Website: crate-barrel
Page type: cross-sells
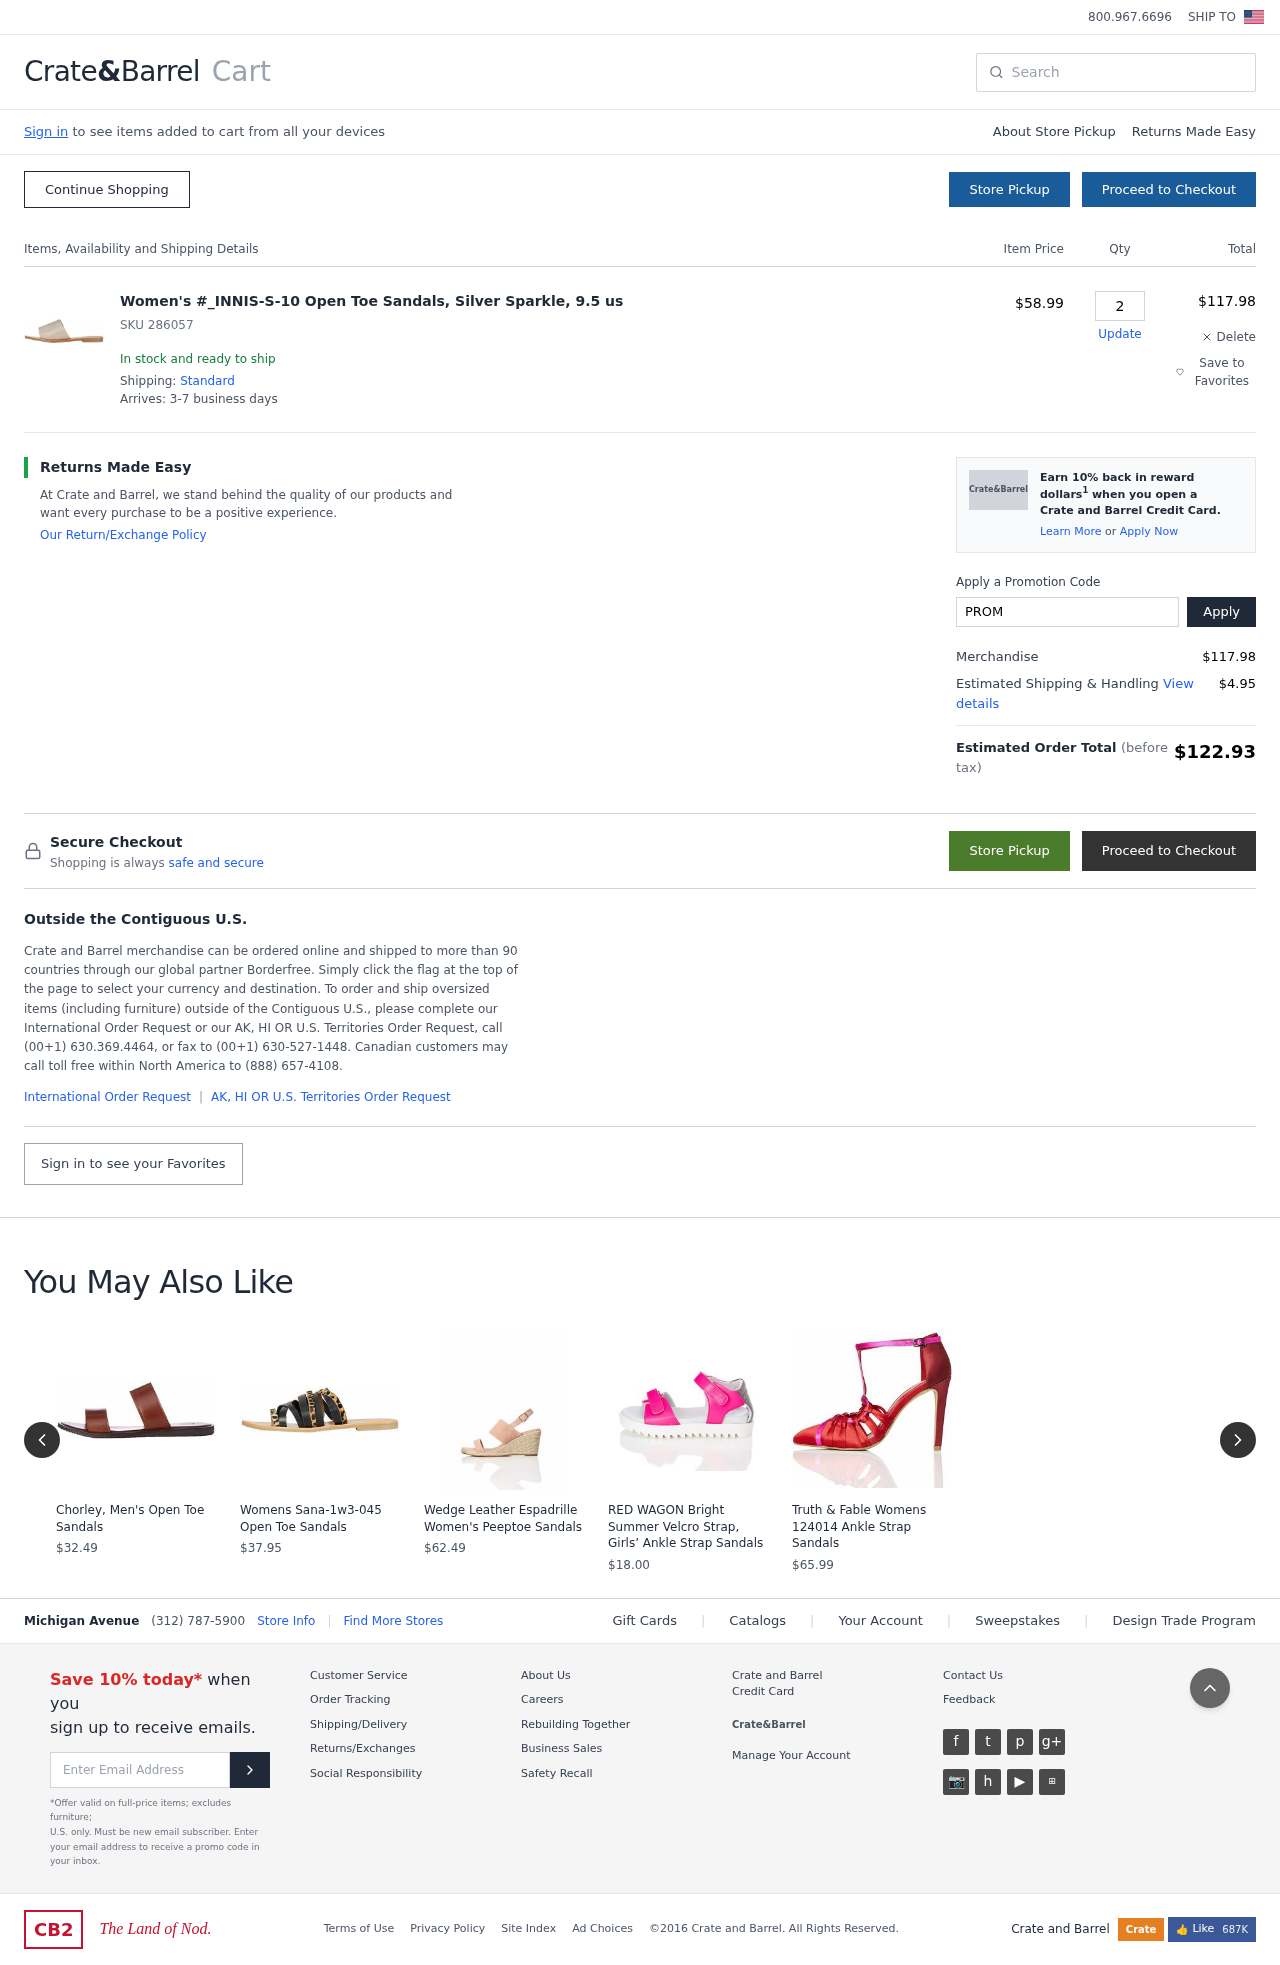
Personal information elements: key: PII_PROMO_CODE
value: PROMO35IR
Product elements: key: PRODUCT1_NAME
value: Women's #_INNIS-S-10 Open Toe Sandals, Silver Sparkle, 9.5 us
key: PRODUCT1_PRICE
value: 58.99
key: PRODUCT1_QUANTITY
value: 2
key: PRODUCT2_NAME
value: Chorley, Men's Open Toe Sandals
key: PRODUCT2_PRICE
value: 32.49
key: PRODUCT3_NAME
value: Womens Sana-1w3-045 Open Toe Sandals
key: PRODUCT3_PRICE
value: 37.95
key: PRODUCT4_NAME
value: Wedge Leather Espadrille Women's Peeptoe Sandals
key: PRODUCT4_PRICE
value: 62.49
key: PRODUCT5_NAME
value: RED WAGON Bright Summer Velcro Strap, Girls’ Ankle Strap Sandals
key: PRODUCT5_PRICE
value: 18
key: PRODUCT6_NAME
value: Truth & Fable Womens 124014 Ankle Strap Sandals
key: PRODUCT6_PRICE
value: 65.99
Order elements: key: ORDER_SKU
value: SKU 286057
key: ORDER_ITEM_TOTAL
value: $117.98
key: ORDER_SUBTOTAL
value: $117.98
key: ORDER_SHIPPING_COST
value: $4.95
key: ORDER_TOTAL
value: $122.93
Search elements: key: HEADER_SEARCH
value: Search